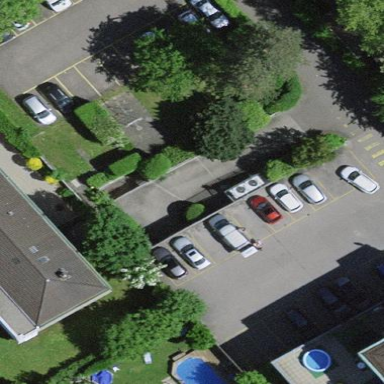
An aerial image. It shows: Street-side parking lot with asphalt surface.